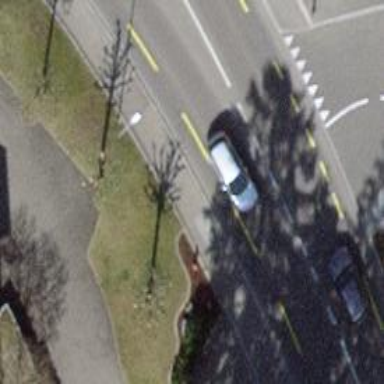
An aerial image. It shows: Primary highway with soft cycle lane made of asphalt.